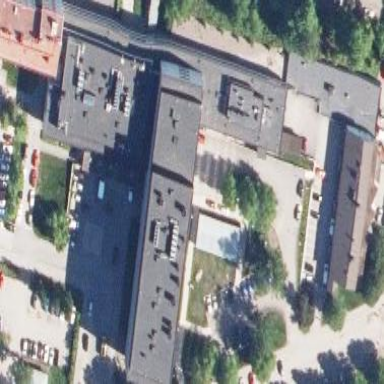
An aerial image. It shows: Clinic building providing healthcare services.